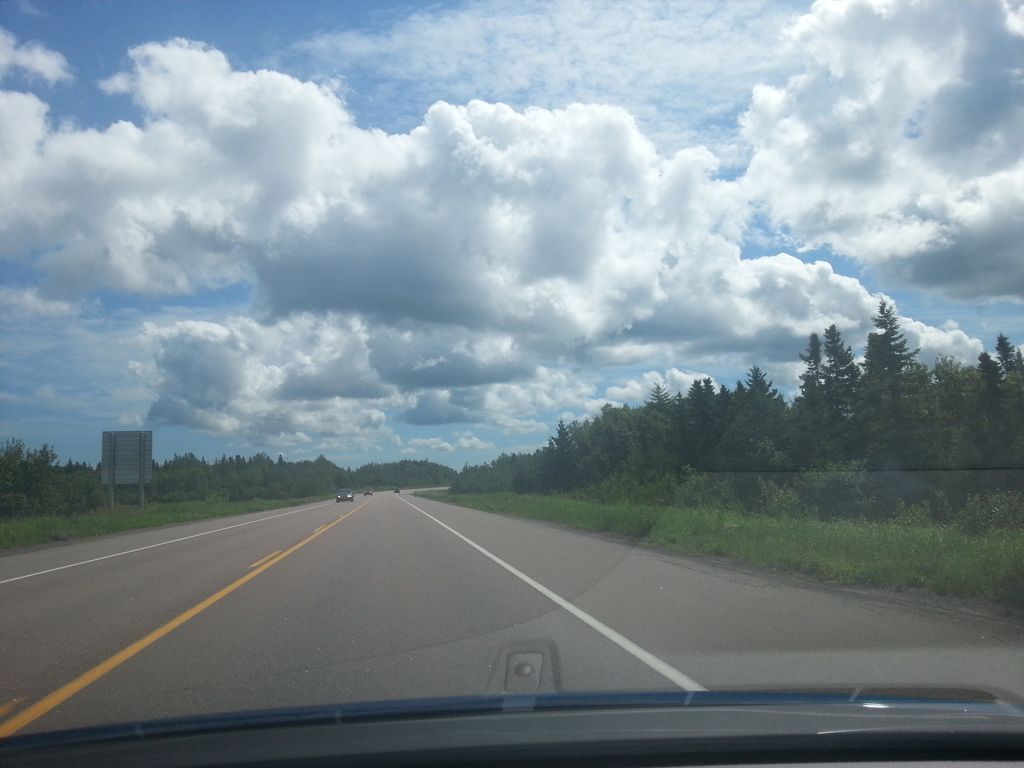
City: charlottetown